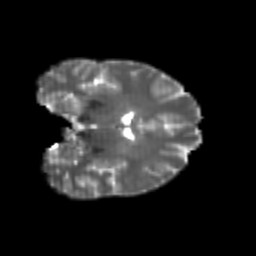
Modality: T2w
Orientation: coronal
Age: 21
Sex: female
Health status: healthy
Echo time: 0.074 s